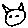
Label: cat